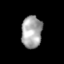
Tissue: skin
Cell type: Fibroblasts
Senescence score: 0.7457
Nuclear area (px): 646
Mean DAPI intensity: 166.489